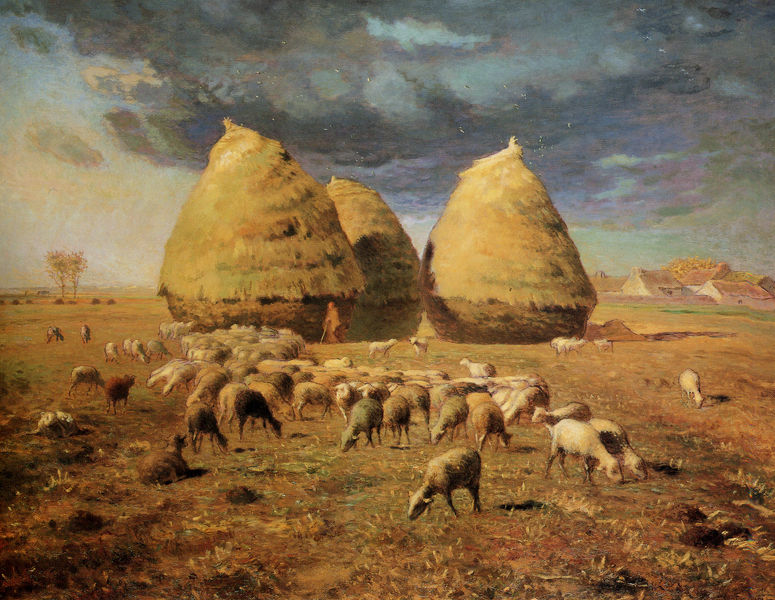
Titel: Herbst, Die Heuhaufen
Künstler: Jean François Millet
Standort: New York (New York)
Institution: The Metropolitan Museum of Art
Schlagwörter: baum, blau, dunkel, gemälde, gewitter, himmel, mann, schatten, weiß, wolken, bäume, gelb, impressionismus, landschaft, ocker, abend, braun, frau, grau, orange, schwarz, stroh, dach, gras, haus, hund, tier, tiere, wiese, beige, malerei, mensch, erde, feld, felder, gräser, halme, horizont, häuser, natur, vieh, weide, wind, flach, gehen, hütte, sonne, land, gold, realismus, drei, arbeit, rund, fell, sommer, düster, stab, acker, ernte, heu, trocken, berge, öde, dorf, grasen, herde, hütten, unwetter, spitz, seitenlicht, steppe, bauer, surrealismus, regen, lamm, schaf, einöde, heuhaufen, fressen, lämmer, schafe, hirte, schäfer, abendlicht, hnd, pyramidal, heuballen, strohballen, heumanderl, prärie, himmel wolken, strohhütte, ballen, drei heuhaufen, pampa, heuhocken, koben, bäume feld